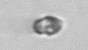
Label: Heterocapsa_rotundata